Question: When manually editing a Google Sheet, I notice that you can make of a cell bold by simply highlighting a portion of the text and clicking the 'bold' button.
Is there way to achieve this same behavior using the API v4? I cannot seem to find anything in the documentation <URL>

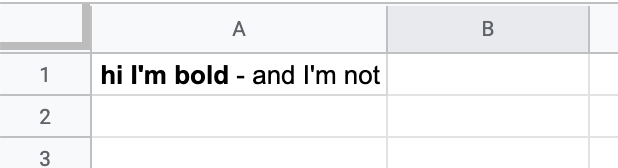
Answer: I think that "TextFormatRun" with spreadsheets.batchUpdate in Sheets API can be achieved your goal.
As the sample situation, it supposes that the cell "A1" on the Spreadsheet has the value of 'hi i'm bold - and I'm not' and you want to do the bold type 'hi i'm bold' of 'hi i'm bold - and I'm not'.
In this case, the following endpoint and request body can achieve this.
### Endpoint:
'''
https://sheets.googleapis.com/v4/spreadsheets/###spreadsheetId###:batchUpdate
'''
### Request body:
'''
{"requests": [
{"updateCells": {
"range": {"sheetId": "###sheetId###", "startRowIndex": 0, "endRowIndex": 1, "startColumnIndex": 0, "endColumnIndex": 1},
"rows": [{"values": [{"textFormatRuns":[
{"format": {"bold": true}, "startIndex": 0},
{"format": {"bold": false}, "startIndex": 11}
]}]}],
"fields": "textFormatRuns.format.bold"
}}
]}
'''
-
### References:
- <URL>
If I misunderstood your question and this was not the direction you want, I apologize.